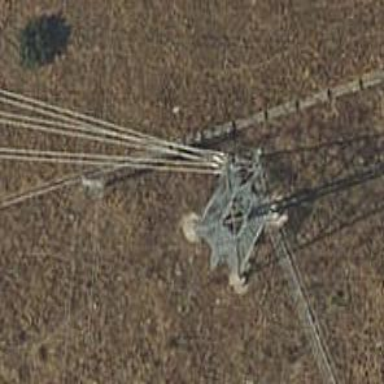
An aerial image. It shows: Power line in the image.